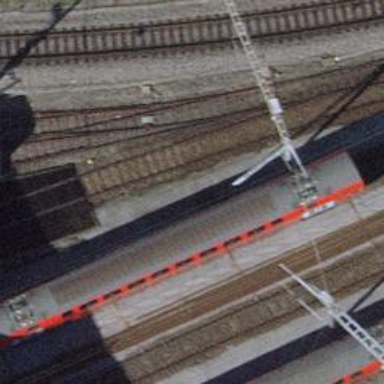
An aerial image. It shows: Railway yard with one track. The railway is electrified with contact line.